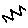
Label: zigzag